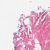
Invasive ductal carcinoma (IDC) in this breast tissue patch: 0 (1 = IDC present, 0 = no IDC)